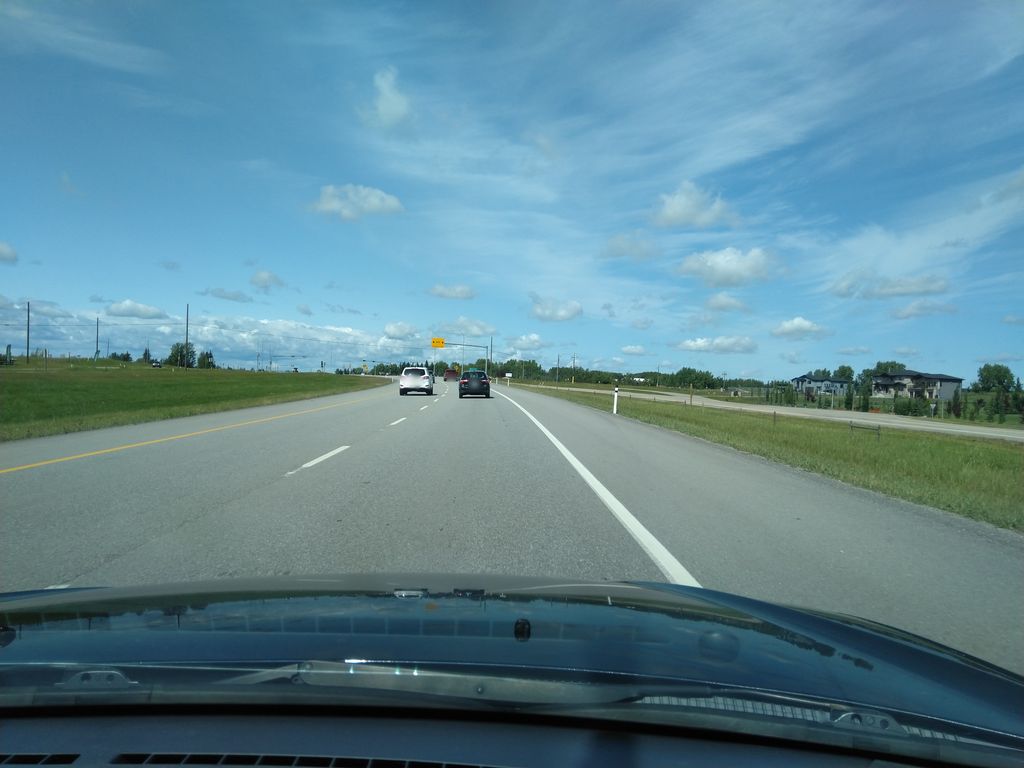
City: calgary